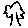
Label: tree